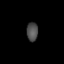
Tissue: lung
Cell type: Endothelial cells
Senescence score: 0.18
Nuclear area (px): 206
Mean DAPI intensity: 77.141